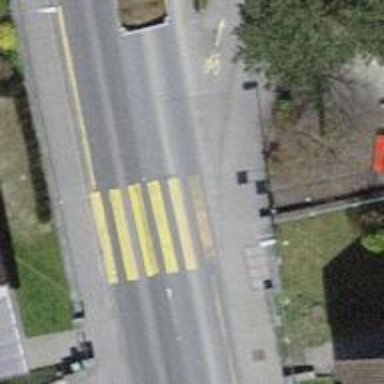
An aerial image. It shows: Uncontrolled zebra crossing with zebra markings.